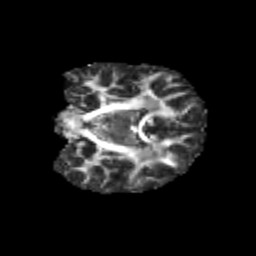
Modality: FA
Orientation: coronal
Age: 11
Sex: female
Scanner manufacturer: siemens
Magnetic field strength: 3 T
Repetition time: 3.8 s
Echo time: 0.07 s